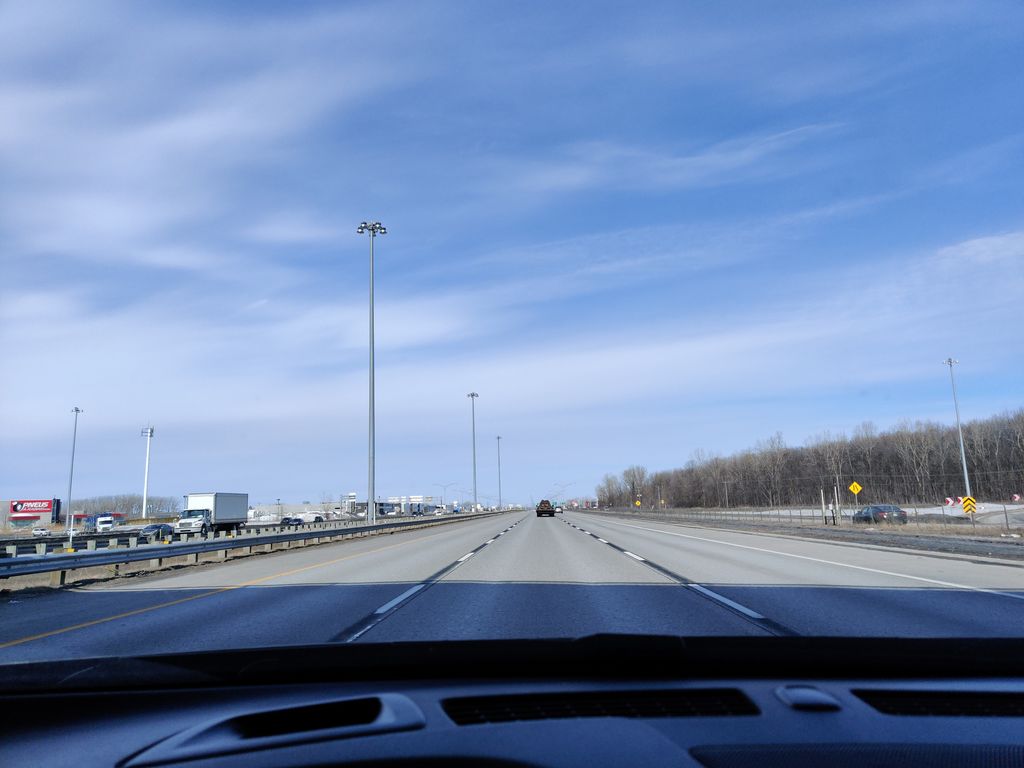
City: montreal